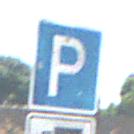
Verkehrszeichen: Parken
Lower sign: HinweisDurchSinnbild7
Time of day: Midday
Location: Outdoor (Nature)
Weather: Clear
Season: NotSpecified
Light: Natural